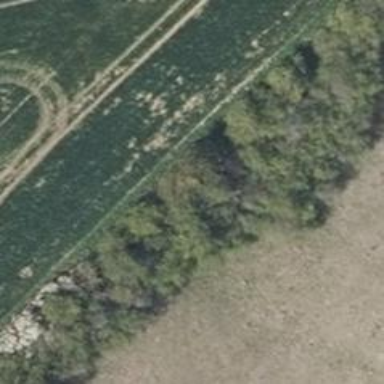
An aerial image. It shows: Row of deciduous broadleaved trees.